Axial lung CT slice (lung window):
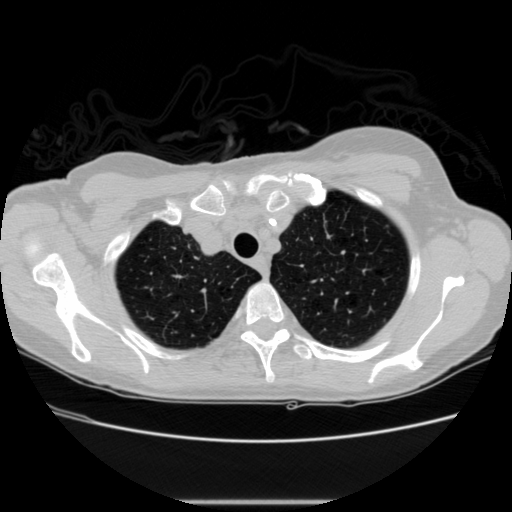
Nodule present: no